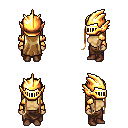
a pixel art fantasy rpg character, female body template, human, tanned skin, gold arm armor, robe skirt, blonde extra-long hairstyle, gold helm, brown shoes, four views (front, back, left, right), 2x2 character sprite sheet, small pixel art, hard edges, no anti-aliasing